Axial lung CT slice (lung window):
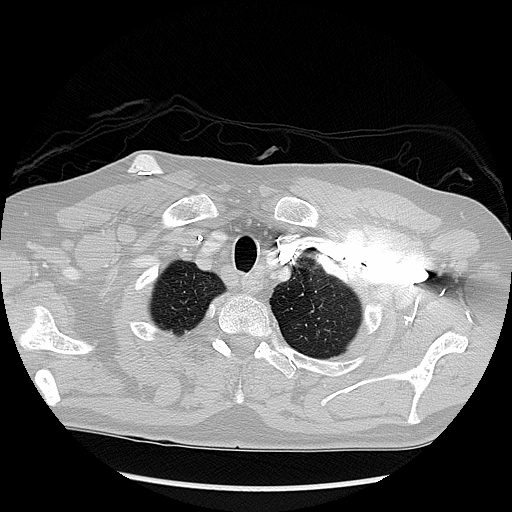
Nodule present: no